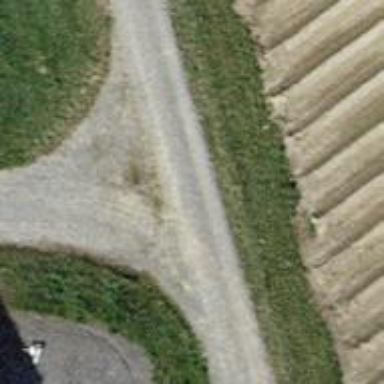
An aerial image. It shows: Pebblestone track with grade2 quality.